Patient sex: M
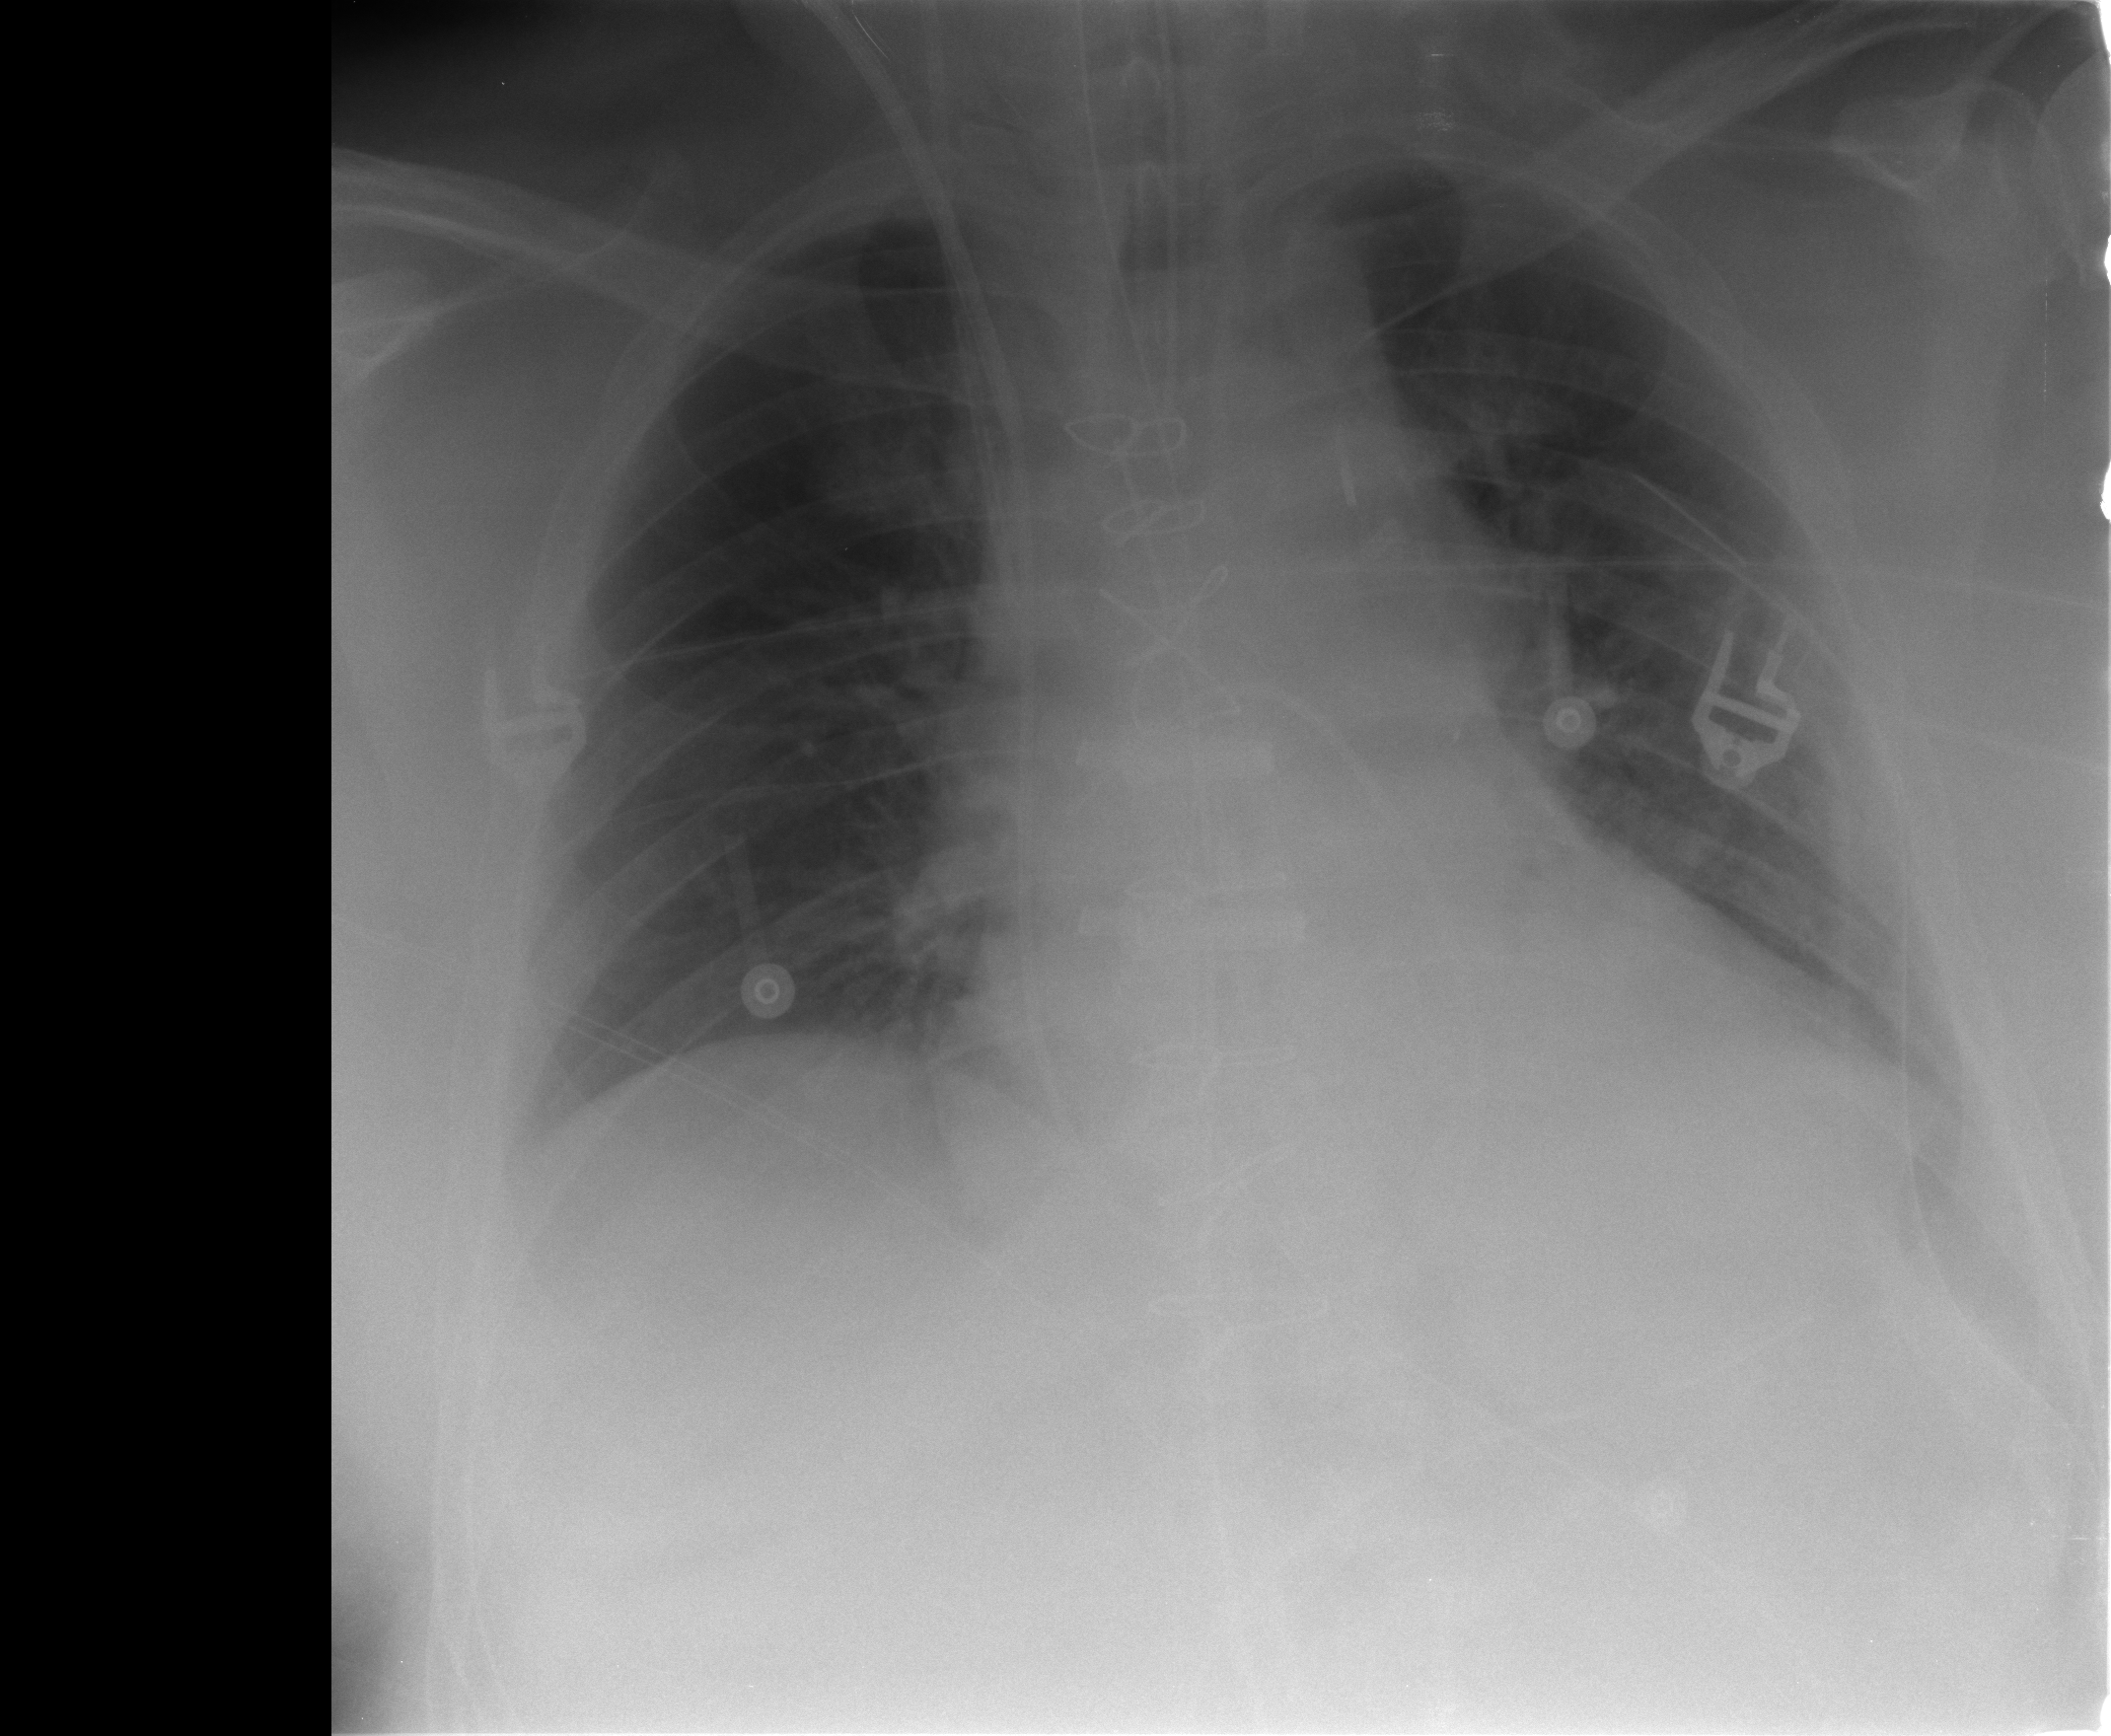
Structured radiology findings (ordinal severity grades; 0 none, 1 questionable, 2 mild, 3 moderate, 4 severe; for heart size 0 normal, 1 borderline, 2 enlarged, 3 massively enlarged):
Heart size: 2
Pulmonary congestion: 0
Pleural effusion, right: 0
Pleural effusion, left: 1
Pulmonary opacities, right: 0
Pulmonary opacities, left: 0
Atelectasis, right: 0
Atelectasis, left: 1